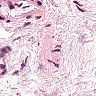
Metastatic tissue present: no